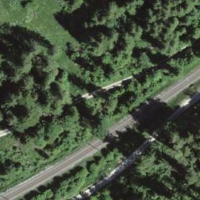
EUNIS habitat code: 41
Species observed at this site:
Cardamine heptaphylla